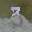
Label: 3